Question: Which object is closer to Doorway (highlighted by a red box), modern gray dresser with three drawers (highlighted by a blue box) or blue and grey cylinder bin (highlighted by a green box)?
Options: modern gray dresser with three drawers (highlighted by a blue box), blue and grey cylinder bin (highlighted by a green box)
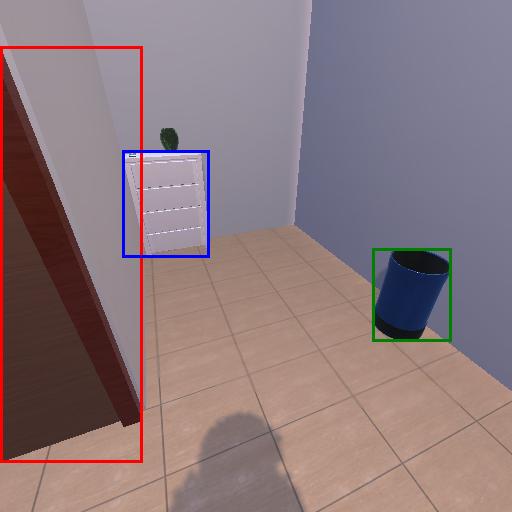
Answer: modern gray dresser with three drawers (highlighted by a blue box)